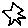
Label: star